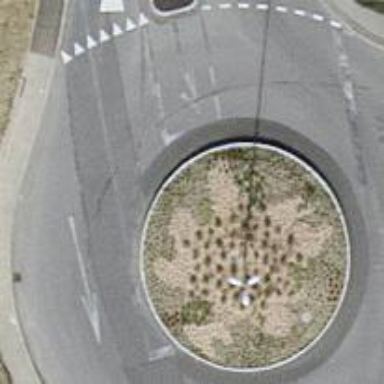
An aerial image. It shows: Tertiary road with asphalt surface leading to roundabout.